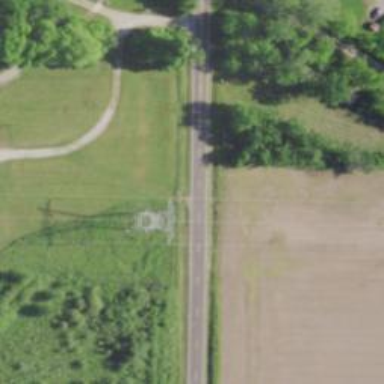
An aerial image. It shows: Lattice structure tower used for power transmission.